Field crop: maize
Growth stage: 2
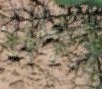
Species: maize